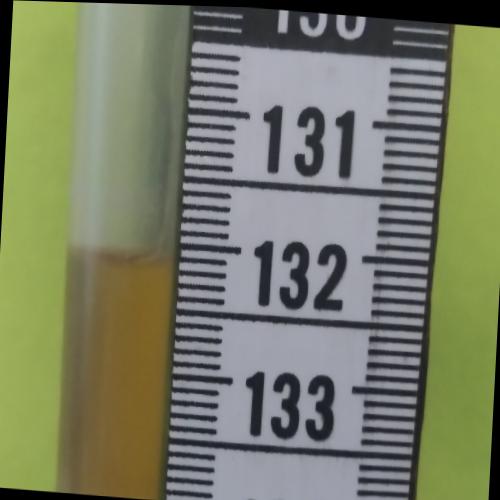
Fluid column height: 132.1 cm